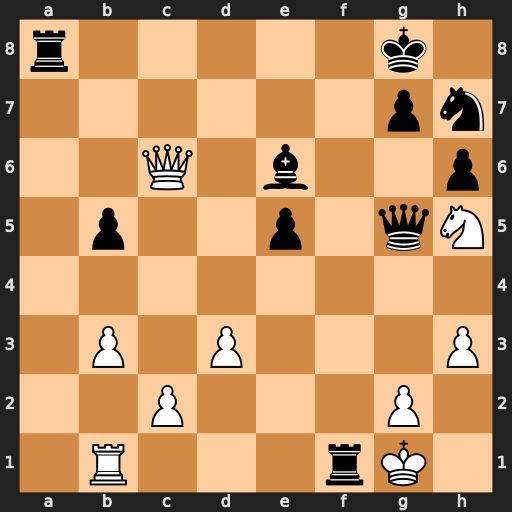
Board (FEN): r5k1/6pn/2Q1b2p/1p2p1qN/8/1P1P3P/2P3P1/1R3rK1
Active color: w
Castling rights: -
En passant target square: -
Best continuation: Rxf1 Rf8 Qxe6+ Kh8 Rxf8+